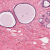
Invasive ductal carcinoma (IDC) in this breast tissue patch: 0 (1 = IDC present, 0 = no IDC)